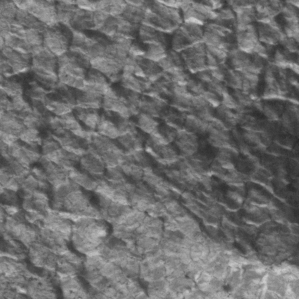
Label: frost